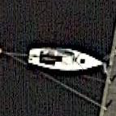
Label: civil